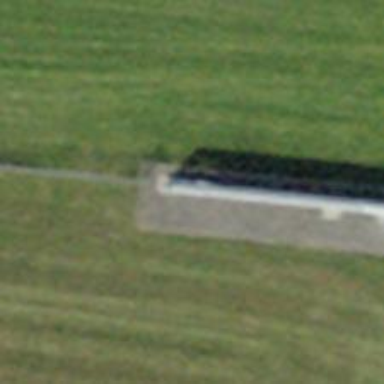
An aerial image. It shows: Fence.